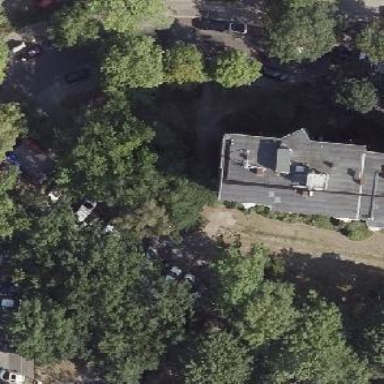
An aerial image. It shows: Parking area with cobblestone surface.